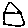
Label: house